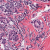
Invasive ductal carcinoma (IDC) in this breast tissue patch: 1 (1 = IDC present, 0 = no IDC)